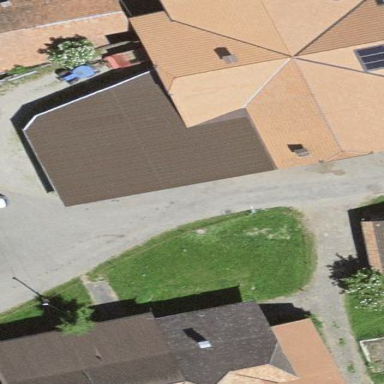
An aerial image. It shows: Farm building.